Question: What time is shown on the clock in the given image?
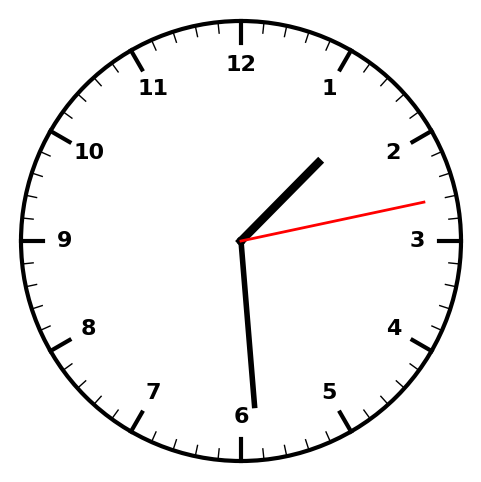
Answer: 01:29:13